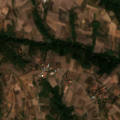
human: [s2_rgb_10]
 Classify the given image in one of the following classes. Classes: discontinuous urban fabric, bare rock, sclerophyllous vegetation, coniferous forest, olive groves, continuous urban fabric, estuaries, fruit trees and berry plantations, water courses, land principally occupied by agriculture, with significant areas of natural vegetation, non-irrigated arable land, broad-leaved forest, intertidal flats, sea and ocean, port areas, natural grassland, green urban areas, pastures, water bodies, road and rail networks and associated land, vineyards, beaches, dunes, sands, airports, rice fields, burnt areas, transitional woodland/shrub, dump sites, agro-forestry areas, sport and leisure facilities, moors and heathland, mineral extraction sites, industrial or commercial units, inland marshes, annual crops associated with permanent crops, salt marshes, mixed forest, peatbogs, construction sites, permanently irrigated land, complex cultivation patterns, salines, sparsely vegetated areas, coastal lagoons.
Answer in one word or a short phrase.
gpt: complex cultivation patterns, land principally occupied by agriculture, with significant areas of natural vegetation, broad-leaved forest